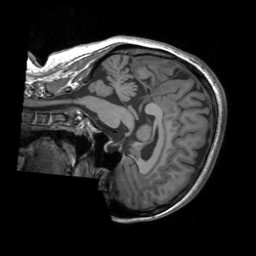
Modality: T1w
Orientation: sagittal
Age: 27
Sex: female
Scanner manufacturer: siemens
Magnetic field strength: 3 T
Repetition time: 1.9 s
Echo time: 0.00252 s